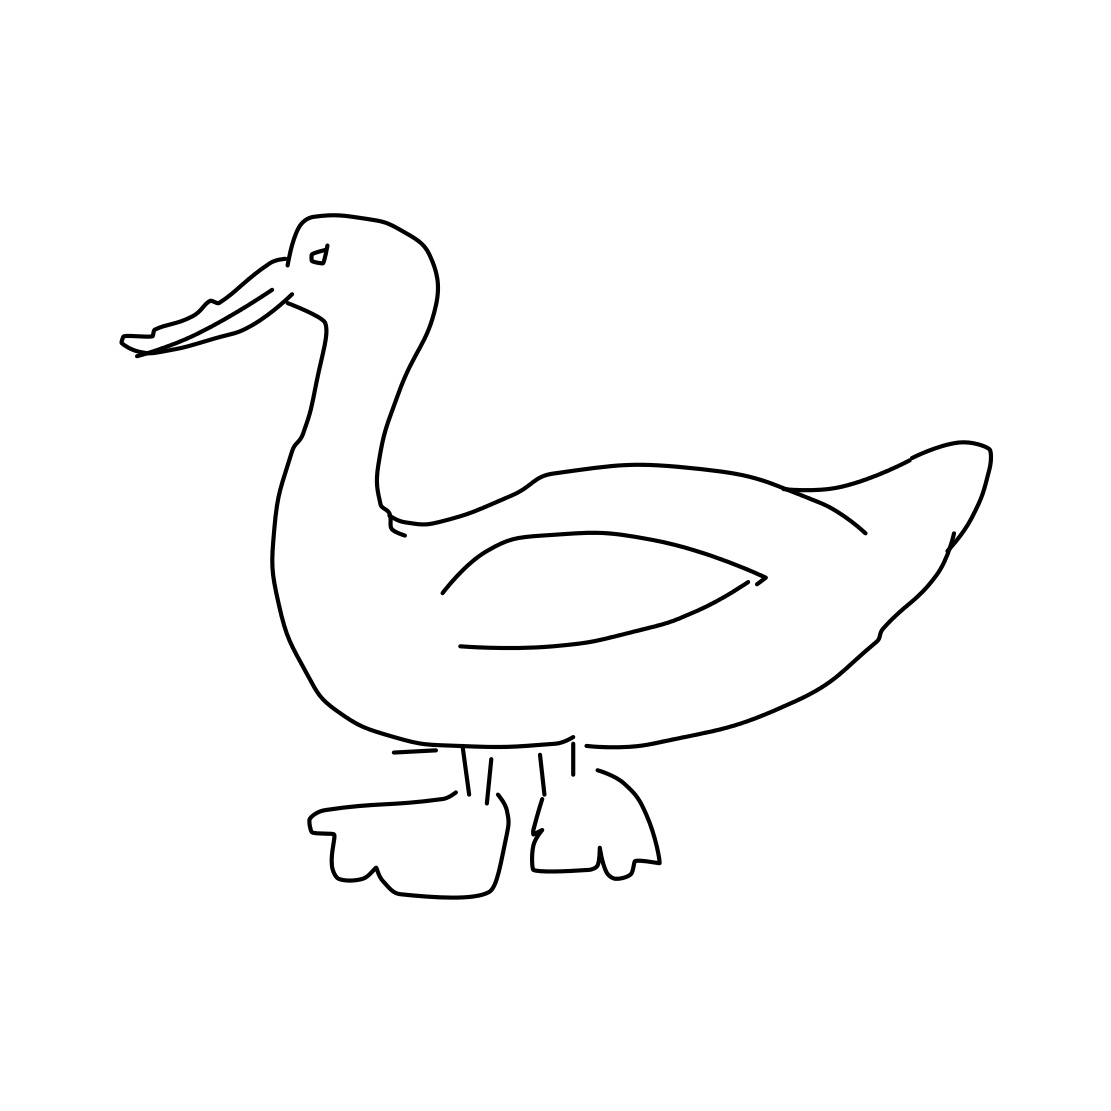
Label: duck